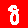
Digit: 8